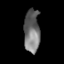
Tissue: skin
Cell type: Epithelial cells
Senescence score: 0.6761
Nuclear area (px): 663
Mean DAPI intensity: 113.459